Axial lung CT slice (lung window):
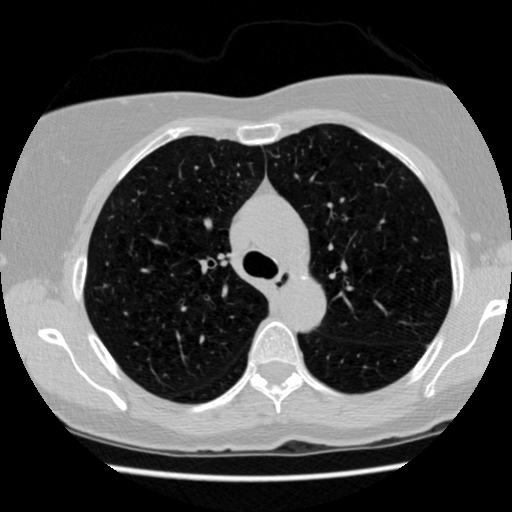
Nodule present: no